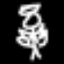
Label: angel